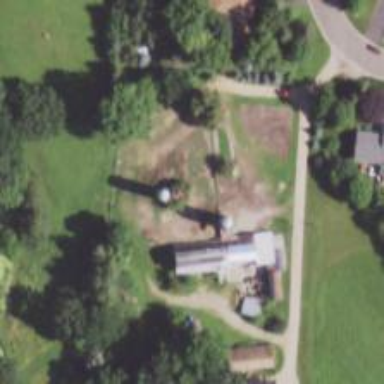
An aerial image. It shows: Silo.